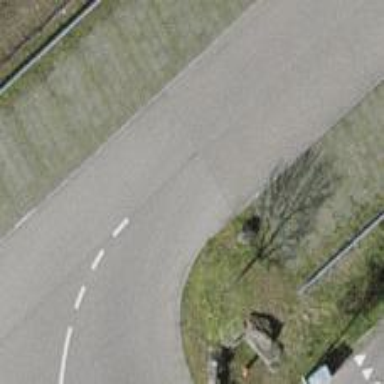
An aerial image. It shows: Road serving as parking aisle.